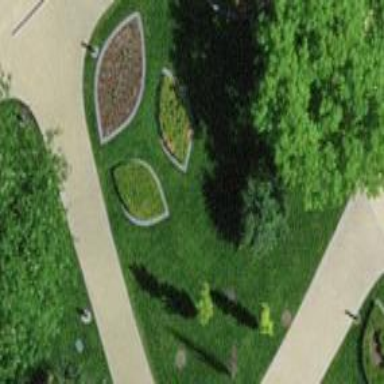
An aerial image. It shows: Garden that is leisure land.